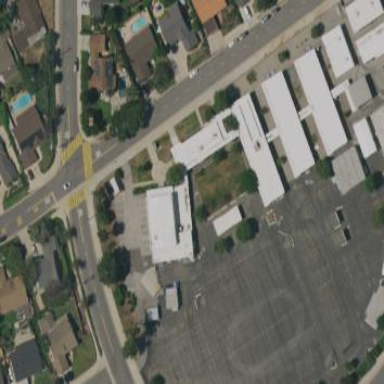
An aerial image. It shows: School.